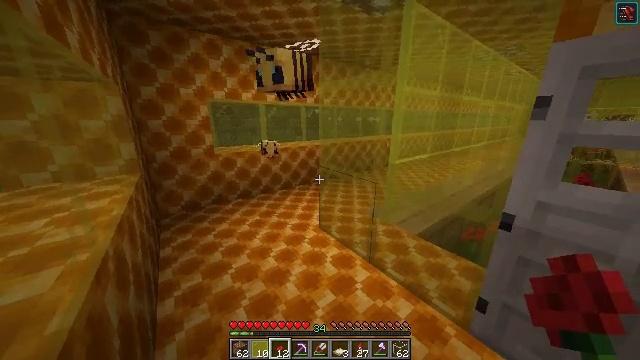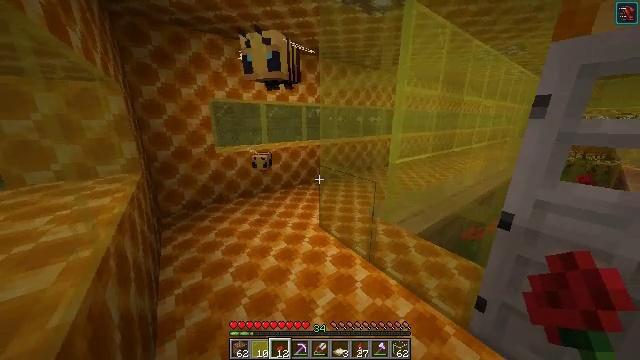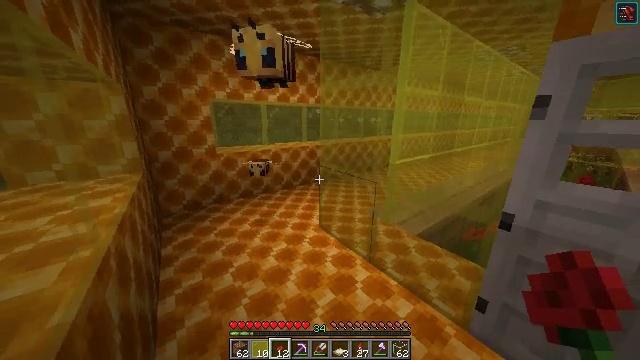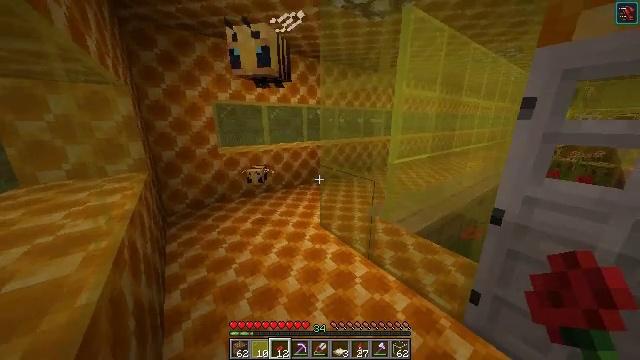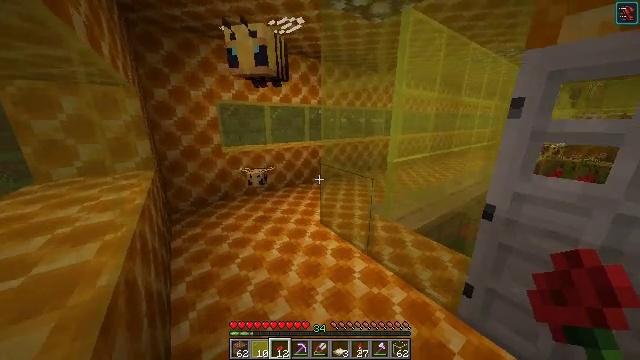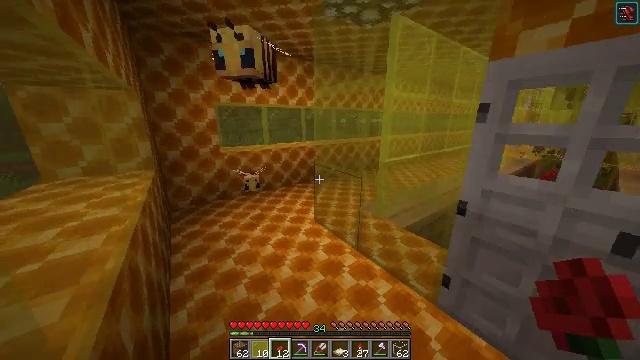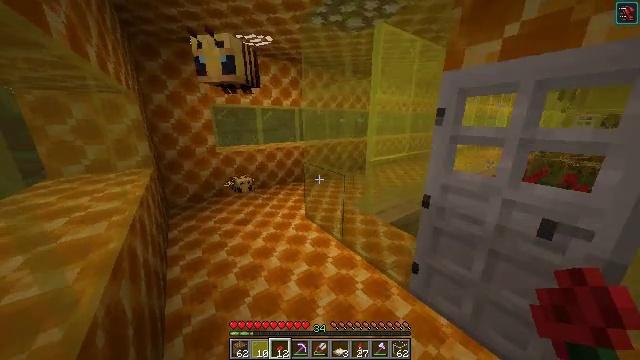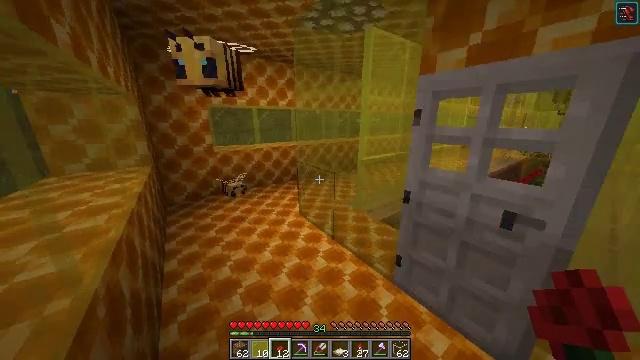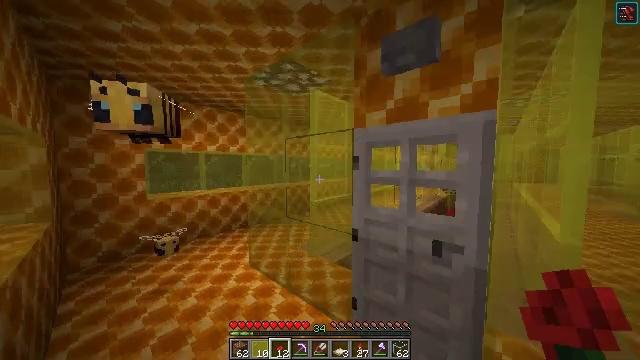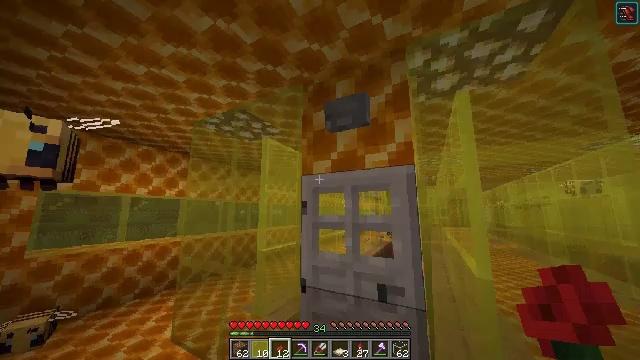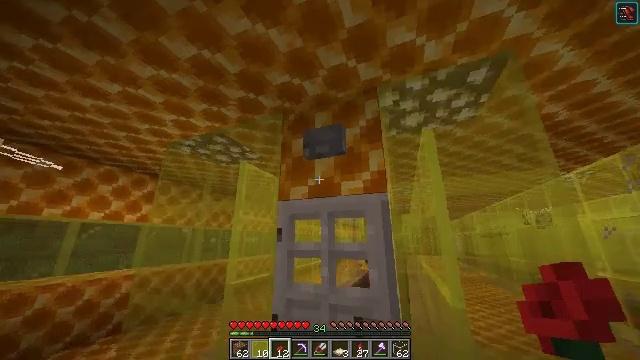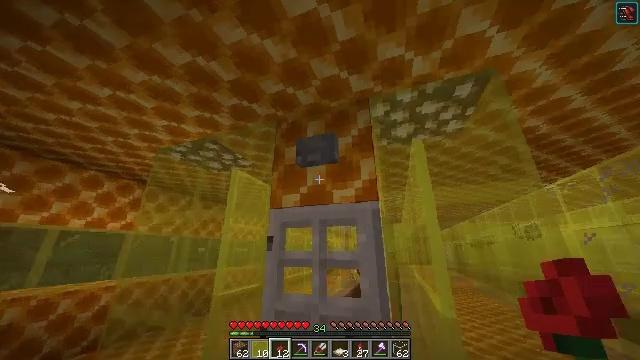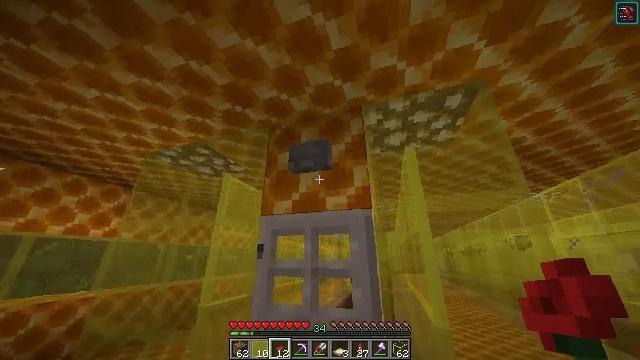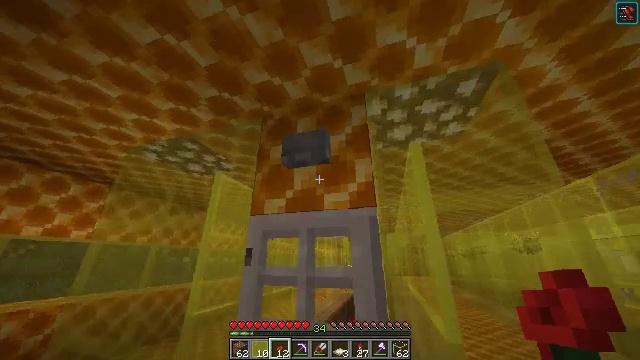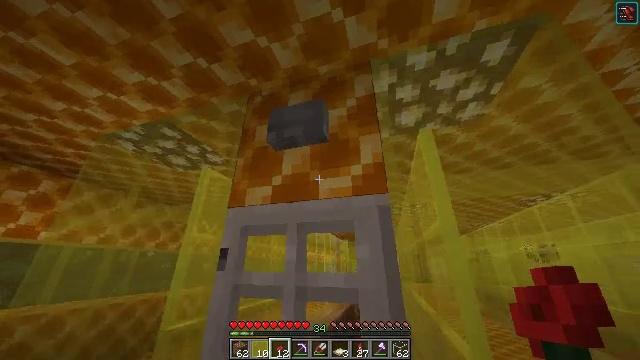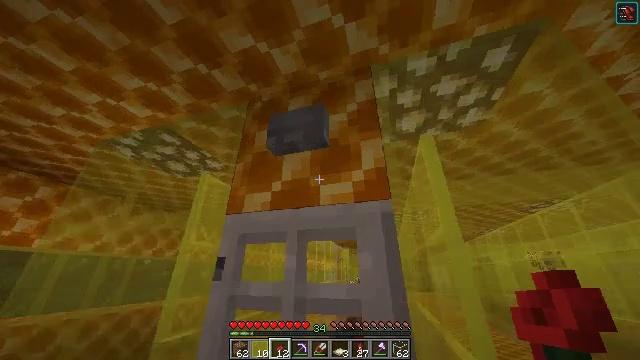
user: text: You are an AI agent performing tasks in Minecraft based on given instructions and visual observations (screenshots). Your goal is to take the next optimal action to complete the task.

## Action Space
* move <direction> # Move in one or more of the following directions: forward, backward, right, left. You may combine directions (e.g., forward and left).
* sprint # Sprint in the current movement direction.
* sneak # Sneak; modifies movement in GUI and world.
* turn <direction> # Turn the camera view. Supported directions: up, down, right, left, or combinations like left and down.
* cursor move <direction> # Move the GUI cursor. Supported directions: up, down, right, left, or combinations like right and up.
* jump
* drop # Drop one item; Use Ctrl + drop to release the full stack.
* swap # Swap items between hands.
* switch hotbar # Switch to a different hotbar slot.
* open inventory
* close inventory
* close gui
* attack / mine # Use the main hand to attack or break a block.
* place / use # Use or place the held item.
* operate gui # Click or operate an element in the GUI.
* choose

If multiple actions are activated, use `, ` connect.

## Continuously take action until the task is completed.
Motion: motion action
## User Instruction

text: Collect the yellow stained glass pane.
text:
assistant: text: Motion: no_op
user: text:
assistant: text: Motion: no_op
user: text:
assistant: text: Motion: move back
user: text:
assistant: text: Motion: move back and move right
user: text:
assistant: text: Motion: move back and move right
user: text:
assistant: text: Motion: no_op
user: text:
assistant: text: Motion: no_op
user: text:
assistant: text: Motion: turn right and up
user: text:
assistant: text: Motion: turn right and up
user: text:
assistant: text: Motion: turn right and up
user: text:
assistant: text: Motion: turn right and up
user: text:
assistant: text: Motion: move forward, turn right and up
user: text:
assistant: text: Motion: move forward
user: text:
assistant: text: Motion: move forward, turn up
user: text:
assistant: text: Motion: turn up
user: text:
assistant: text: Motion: turn right and up
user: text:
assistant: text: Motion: turn up
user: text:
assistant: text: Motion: turn left and up
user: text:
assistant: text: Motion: turn left and up
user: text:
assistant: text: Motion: turn up
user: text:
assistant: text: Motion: turn up
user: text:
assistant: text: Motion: turn up
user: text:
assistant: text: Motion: turn up
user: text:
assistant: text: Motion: turn up
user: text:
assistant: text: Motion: no_op
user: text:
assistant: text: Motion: use / place
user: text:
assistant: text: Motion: turn down, use / place
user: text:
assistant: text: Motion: turn left and down
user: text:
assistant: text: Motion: turn down
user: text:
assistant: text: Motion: move forward, turn down